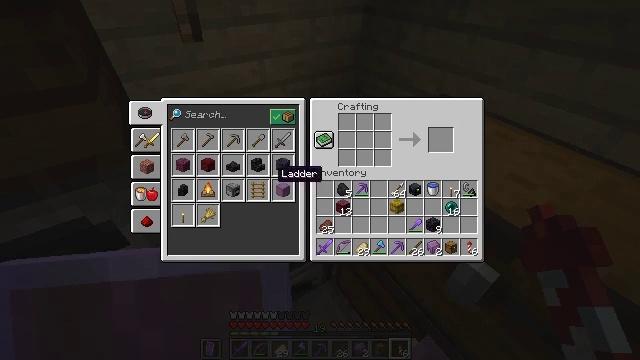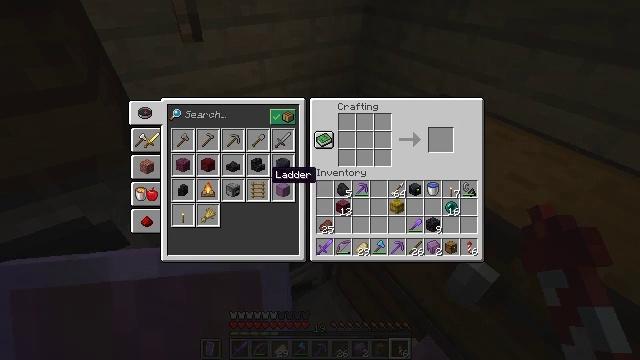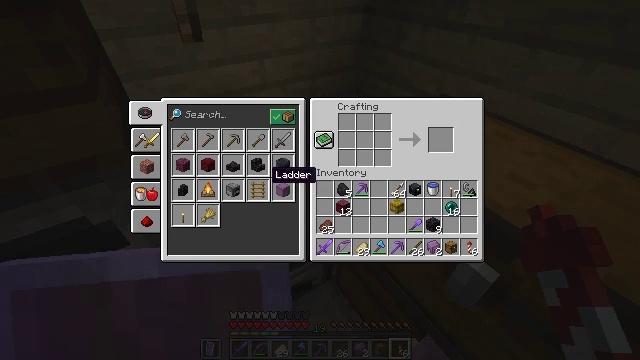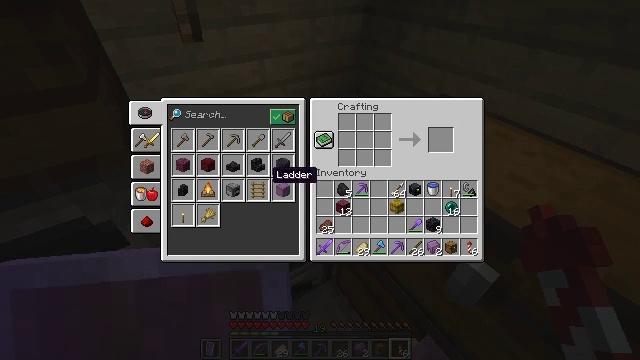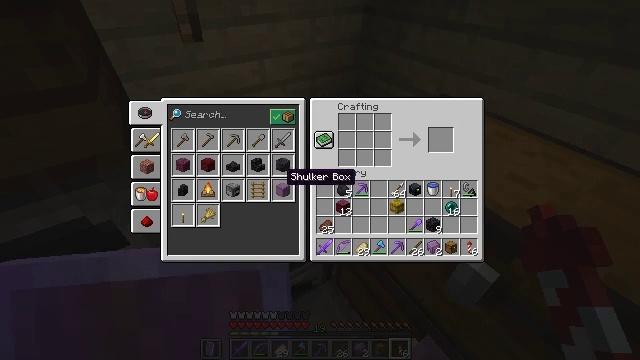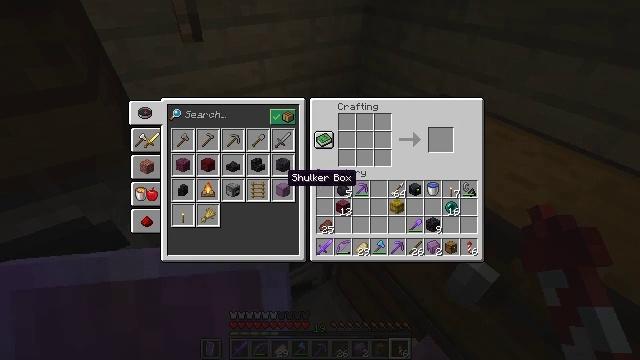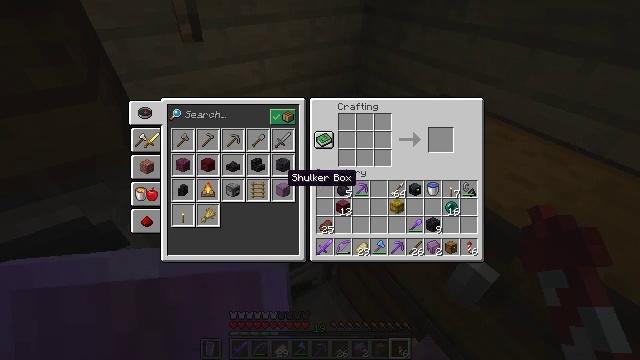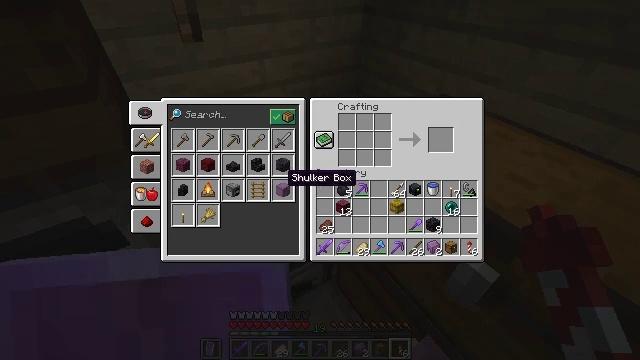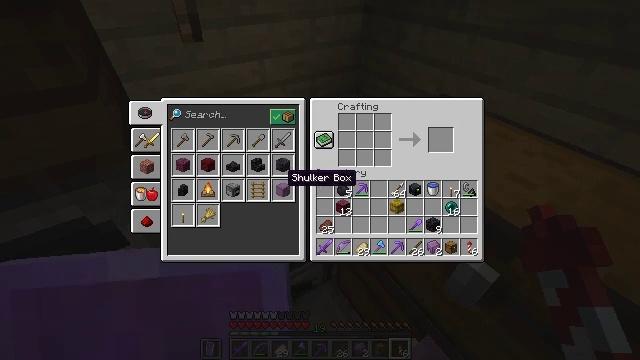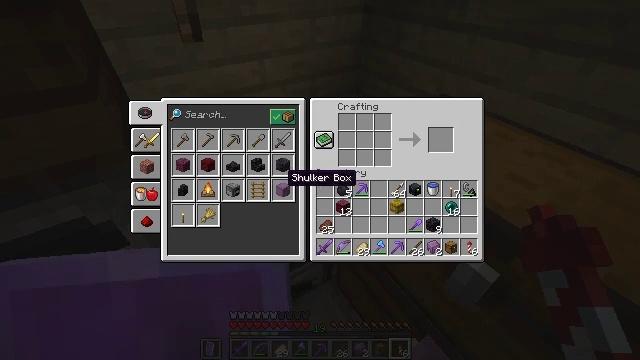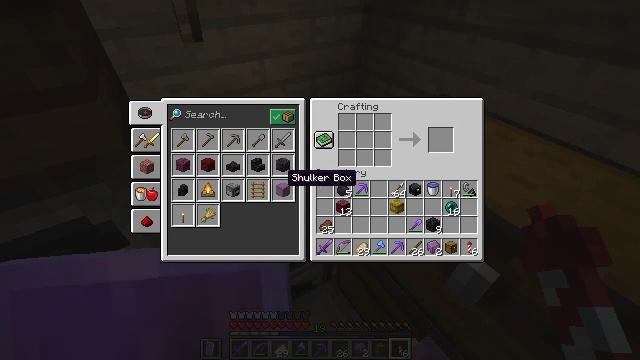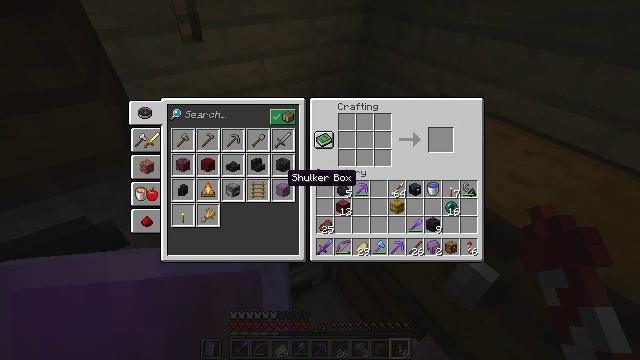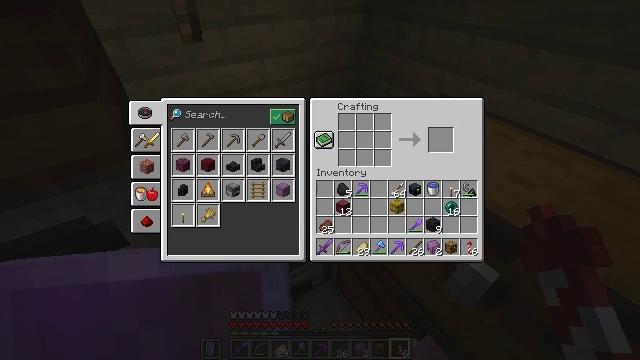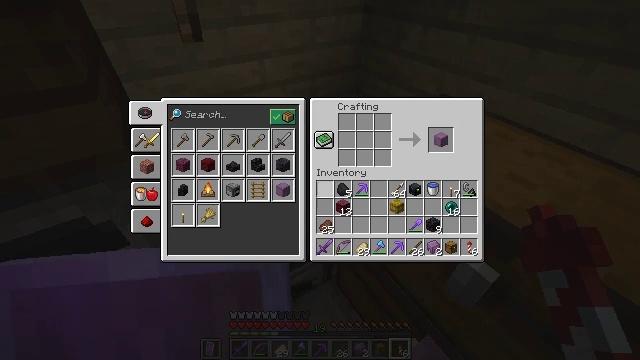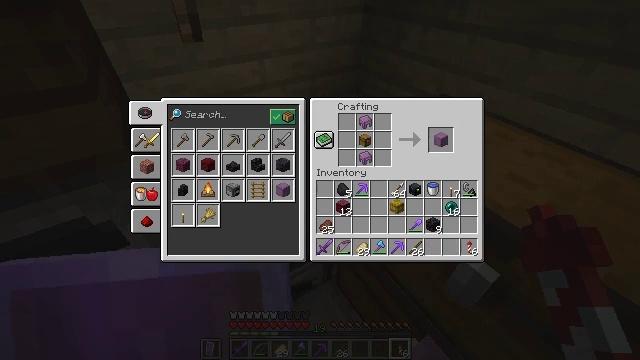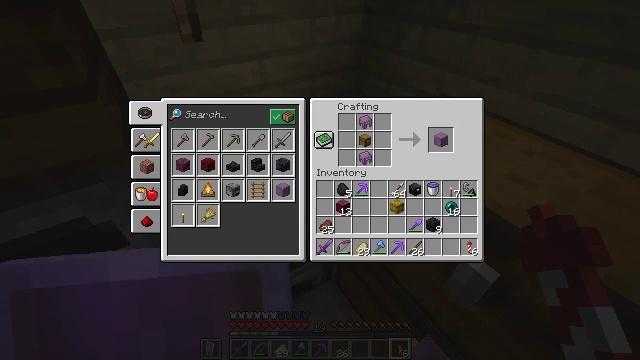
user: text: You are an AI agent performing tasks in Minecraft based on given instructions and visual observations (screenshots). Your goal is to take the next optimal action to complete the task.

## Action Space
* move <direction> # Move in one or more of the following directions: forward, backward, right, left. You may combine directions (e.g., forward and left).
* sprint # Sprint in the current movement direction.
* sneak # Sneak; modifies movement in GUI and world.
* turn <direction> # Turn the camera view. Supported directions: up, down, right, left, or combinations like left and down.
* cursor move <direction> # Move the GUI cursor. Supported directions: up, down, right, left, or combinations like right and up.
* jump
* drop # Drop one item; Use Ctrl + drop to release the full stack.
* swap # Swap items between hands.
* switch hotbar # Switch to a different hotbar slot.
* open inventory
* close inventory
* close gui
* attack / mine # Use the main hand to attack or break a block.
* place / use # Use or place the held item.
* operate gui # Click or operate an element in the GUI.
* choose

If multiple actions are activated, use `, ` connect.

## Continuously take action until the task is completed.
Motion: motion action
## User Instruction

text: Combine a chest and shulker shells to craft a shulker box.
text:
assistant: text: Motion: no_op
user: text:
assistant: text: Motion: no_op
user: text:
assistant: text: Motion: no_op
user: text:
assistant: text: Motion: turn right
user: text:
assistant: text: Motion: no_op
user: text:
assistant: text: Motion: no_op
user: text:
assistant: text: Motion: no_op
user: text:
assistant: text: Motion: attack / mine
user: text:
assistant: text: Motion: attack / mine
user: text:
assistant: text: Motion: no_op
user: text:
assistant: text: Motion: no_op
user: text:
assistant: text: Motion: turn right
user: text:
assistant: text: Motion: turn right
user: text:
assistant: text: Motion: turn right
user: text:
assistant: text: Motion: turn right
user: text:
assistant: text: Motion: turn right
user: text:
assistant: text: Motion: turn right
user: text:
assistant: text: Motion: turn right
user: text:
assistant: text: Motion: no_op
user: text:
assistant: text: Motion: no_op
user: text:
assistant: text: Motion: no_op
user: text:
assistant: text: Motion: sneak, turn right
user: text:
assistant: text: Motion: sneak, turn up
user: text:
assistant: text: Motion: sneak
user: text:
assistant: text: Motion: sneak
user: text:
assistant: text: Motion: sneak
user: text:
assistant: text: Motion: sneak
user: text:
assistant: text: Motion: sneak, attack / mine
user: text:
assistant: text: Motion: sneak, attack / mine
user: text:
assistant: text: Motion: sneak